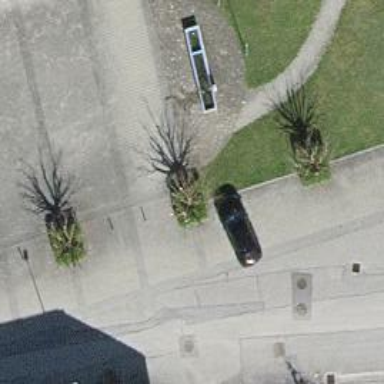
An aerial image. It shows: Bollard barrier.